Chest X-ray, AP view. Patient: 54 years old, sex F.
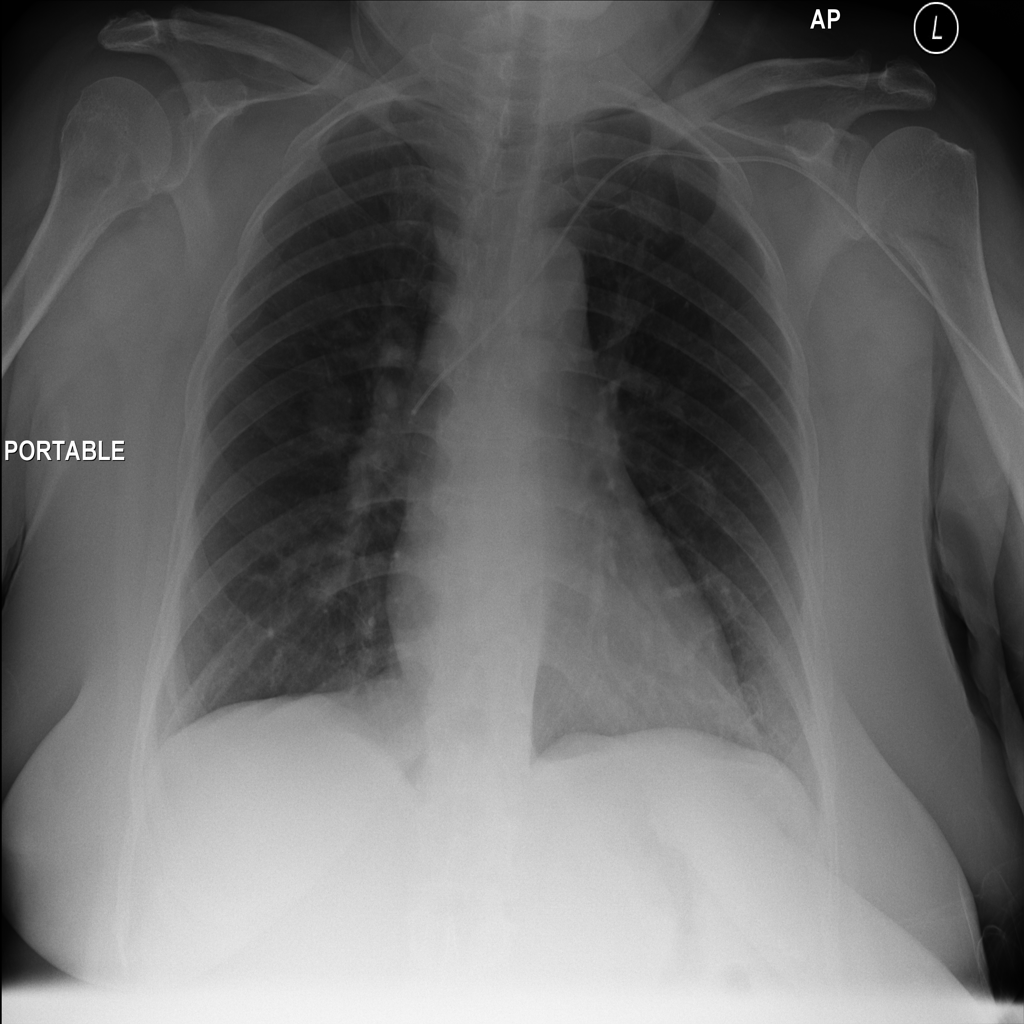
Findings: No Finding